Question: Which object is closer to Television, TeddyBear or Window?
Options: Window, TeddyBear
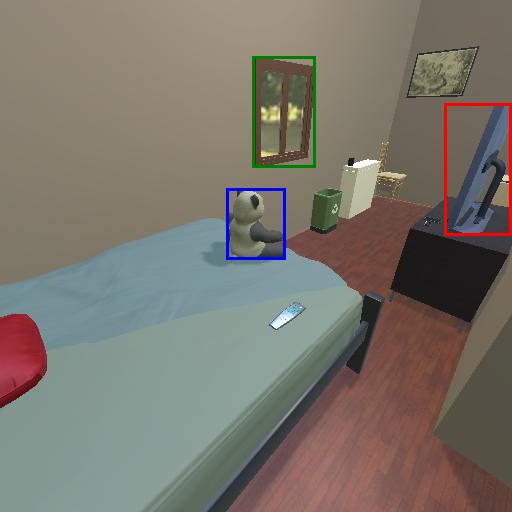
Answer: Window